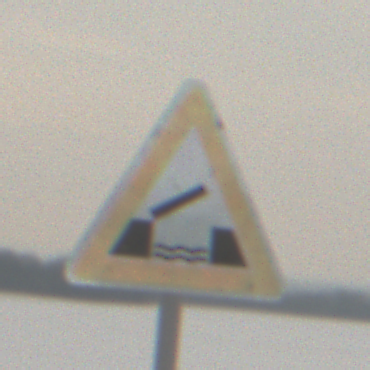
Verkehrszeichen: BeweglicheBruecke
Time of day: MorningAfternoon
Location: Outdoor (Nature)
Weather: Overcast
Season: Winter
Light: Natural